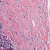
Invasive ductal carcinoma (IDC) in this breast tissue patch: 1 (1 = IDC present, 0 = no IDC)